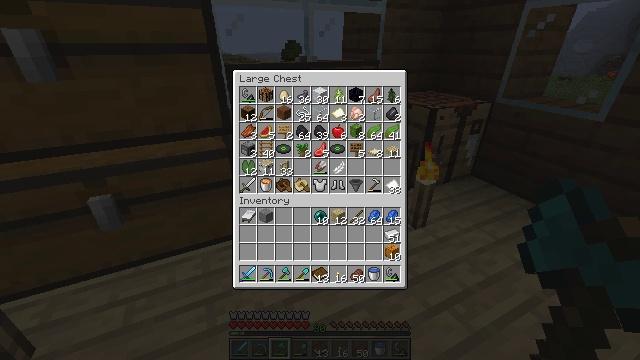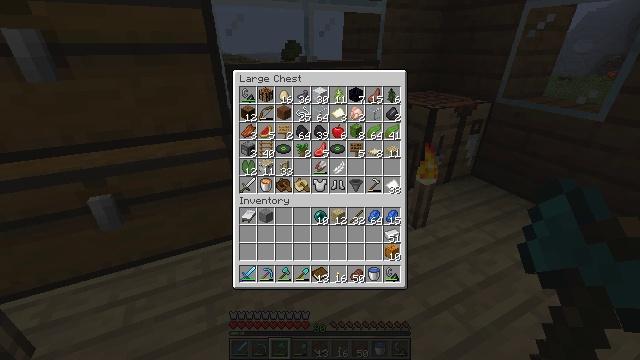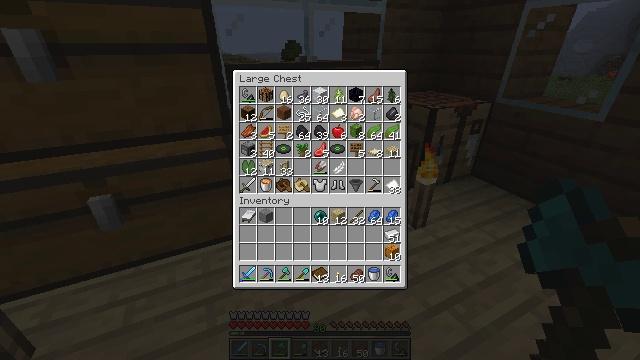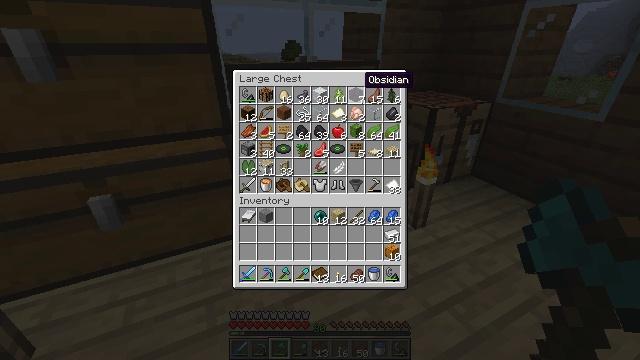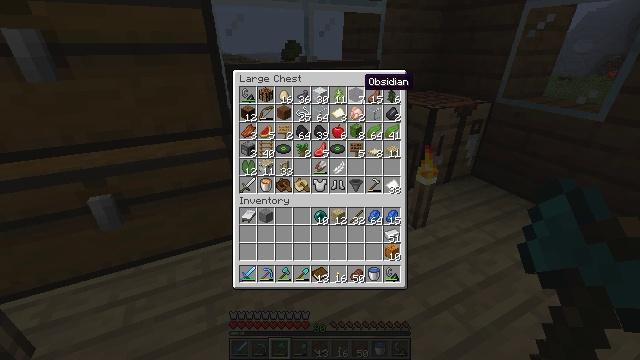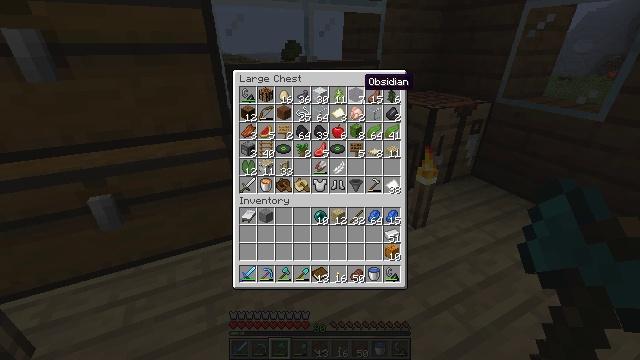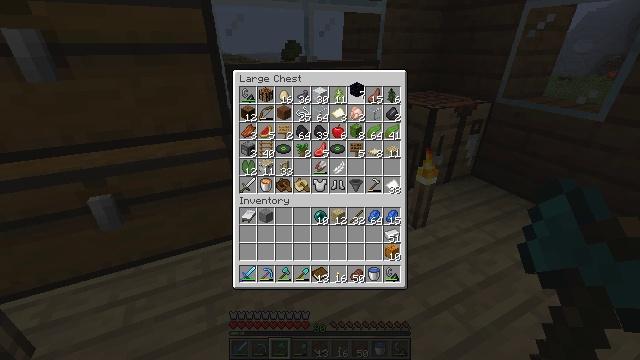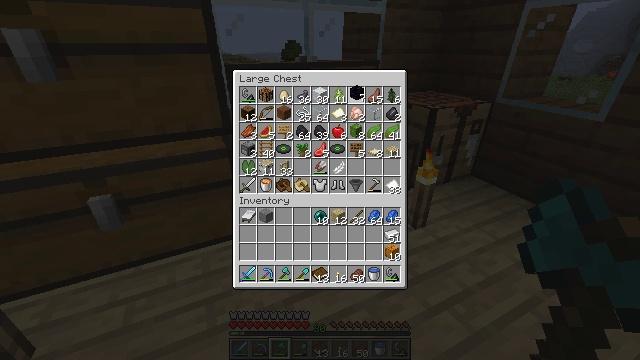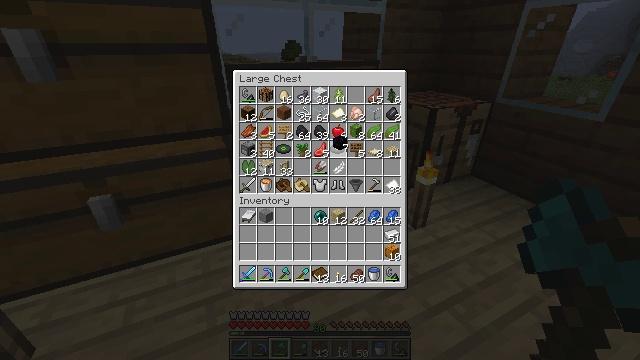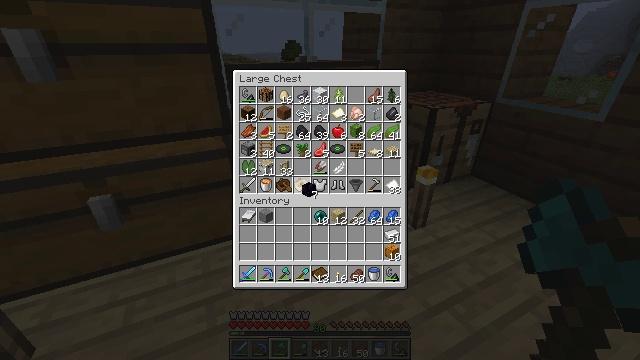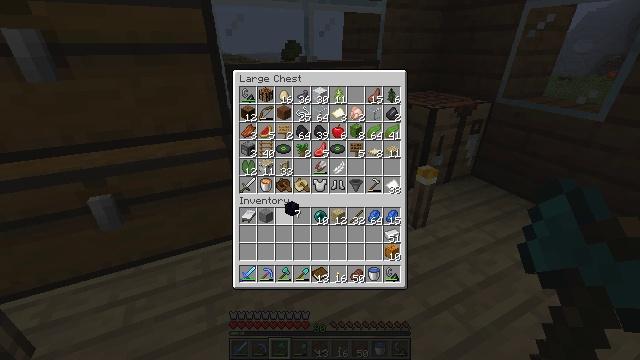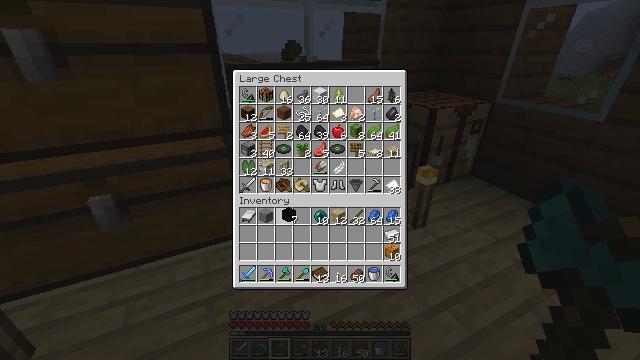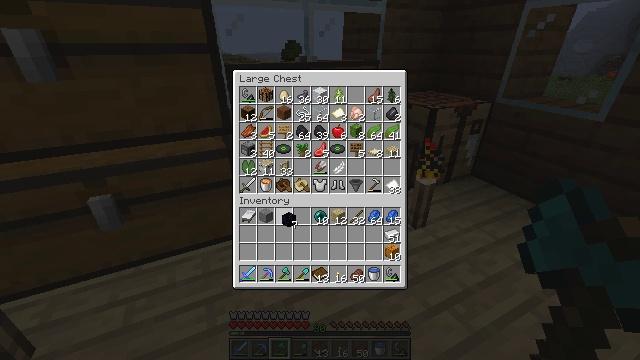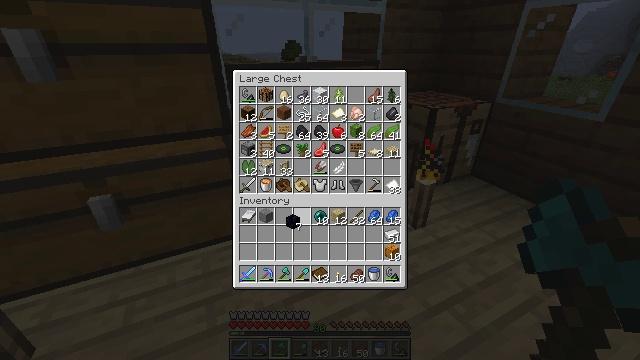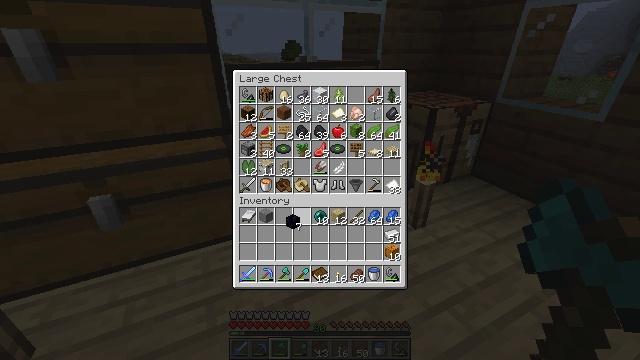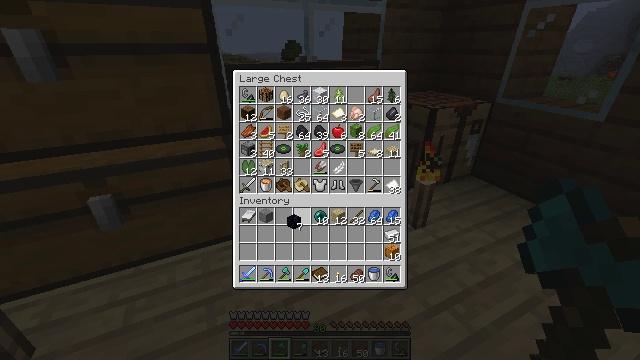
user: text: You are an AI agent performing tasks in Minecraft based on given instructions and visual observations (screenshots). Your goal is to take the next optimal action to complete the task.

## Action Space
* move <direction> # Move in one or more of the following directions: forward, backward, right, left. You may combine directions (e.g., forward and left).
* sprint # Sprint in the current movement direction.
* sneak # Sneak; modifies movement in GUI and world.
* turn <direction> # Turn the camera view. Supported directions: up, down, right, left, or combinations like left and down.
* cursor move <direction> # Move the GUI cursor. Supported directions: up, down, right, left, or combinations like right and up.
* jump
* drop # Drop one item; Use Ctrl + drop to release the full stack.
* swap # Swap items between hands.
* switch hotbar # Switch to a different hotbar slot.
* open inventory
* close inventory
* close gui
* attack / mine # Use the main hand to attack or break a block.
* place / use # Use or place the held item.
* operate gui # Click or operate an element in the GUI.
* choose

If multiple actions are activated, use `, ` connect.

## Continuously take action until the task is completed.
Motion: motion action
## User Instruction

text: Break the powered rail to collect it.
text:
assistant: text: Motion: no_op
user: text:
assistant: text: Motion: turn down
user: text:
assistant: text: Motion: no_op
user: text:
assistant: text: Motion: no_op
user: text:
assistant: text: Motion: no_op
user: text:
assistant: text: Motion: attack / mine
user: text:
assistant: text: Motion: attack / mine
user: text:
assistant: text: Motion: turn left and down
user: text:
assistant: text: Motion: turn left and down
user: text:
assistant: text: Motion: turn left and down
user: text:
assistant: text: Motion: no_op
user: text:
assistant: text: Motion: no_op
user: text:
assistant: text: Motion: no_op
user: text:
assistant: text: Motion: no_op
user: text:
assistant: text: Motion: no_op
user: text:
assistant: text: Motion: no_op
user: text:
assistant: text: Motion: attack / mine
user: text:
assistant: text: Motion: attack / mine
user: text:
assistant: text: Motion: attack / mine
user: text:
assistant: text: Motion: no_op
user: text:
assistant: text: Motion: no_op
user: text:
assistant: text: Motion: no_op
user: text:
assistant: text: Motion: no_op
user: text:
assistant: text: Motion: turn up
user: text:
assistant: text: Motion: turn left and up
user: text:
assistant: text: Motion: turn left and up
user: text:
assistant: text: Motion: turn up
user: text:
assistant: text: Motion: no_op
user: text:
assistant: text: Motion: no_op
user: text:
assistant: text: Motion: turn right and down